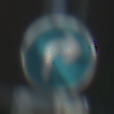
Verkehrszeichen: VorgeschriebeneFahrtrichtungRechts
Zusatzzeichen unten: MehrspurigeFahrzeugeFrei8
Umgebung: Outdoor, Suburban
Tageszeit: Midday
Wetter: Clear
Licht: Natural
Jahreszeit: NotSpecified
Kontrast: HighContrast